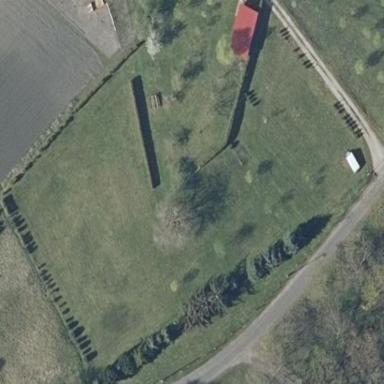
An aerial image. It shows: Farmyard area.